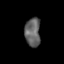
Tissue: skin
Cell type: Epithelial cells
Senescence score: 0.1833
Nuclear area (px): 436
Mean DAPI intensity: 98.408